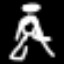
Label: angel